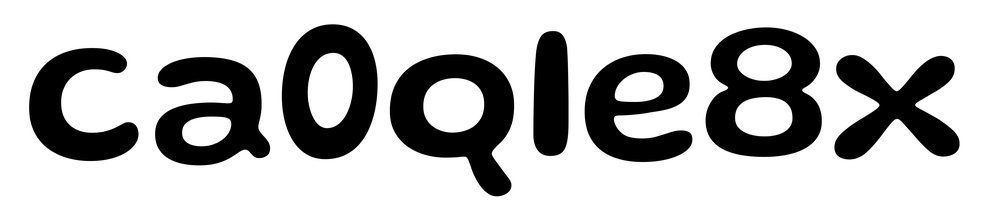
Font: Gluten_Medium